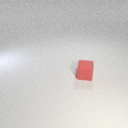
small red rubber cube